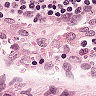
Metastatic tissue present: no